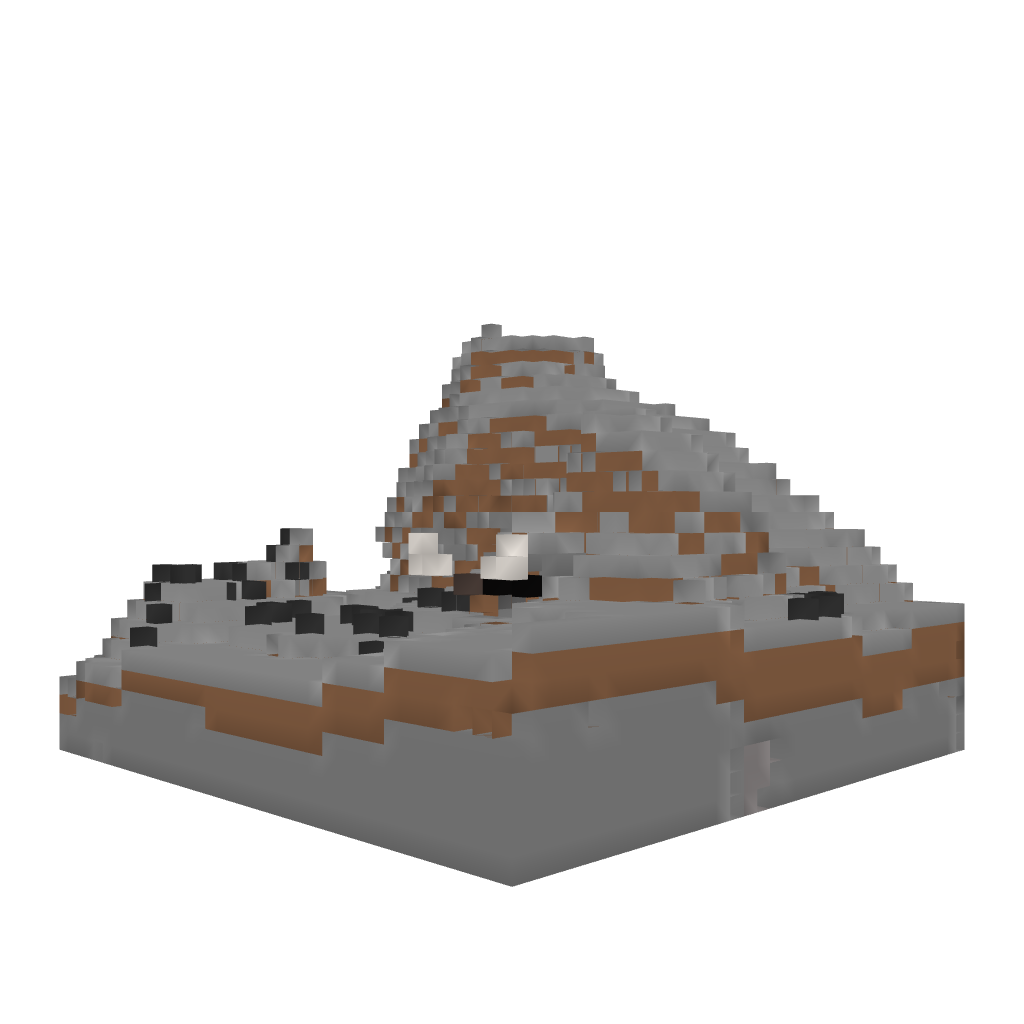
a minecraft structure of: The Quartz Labyrinth